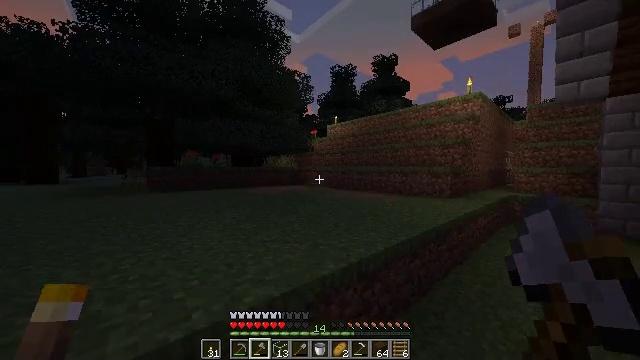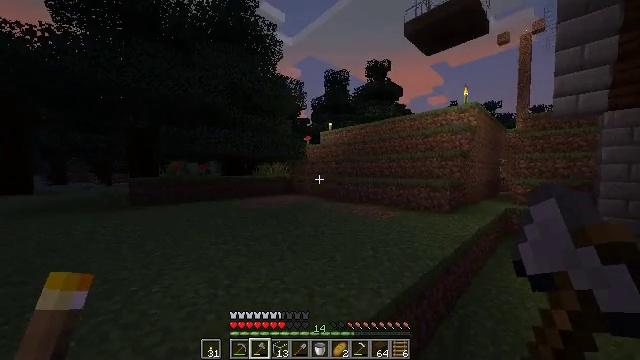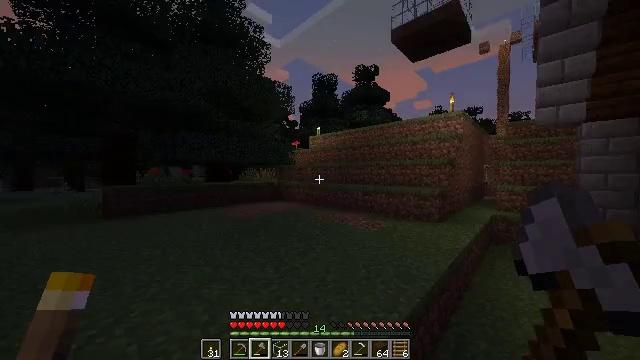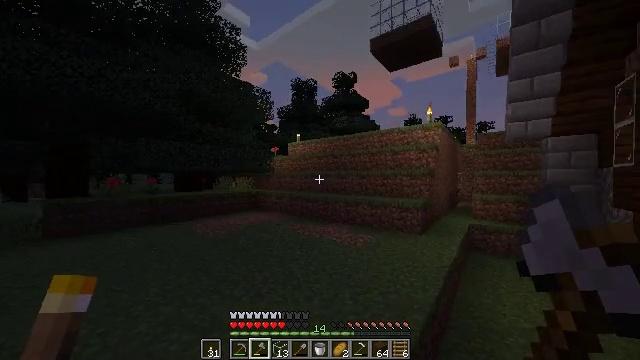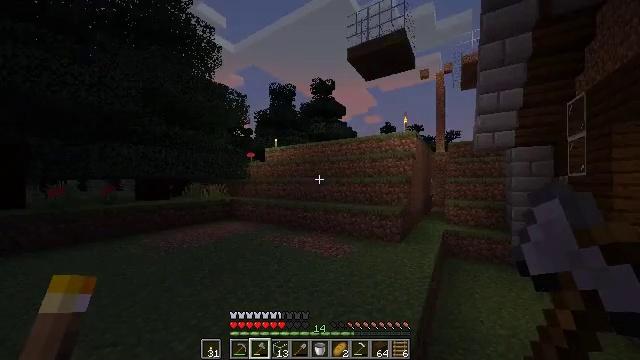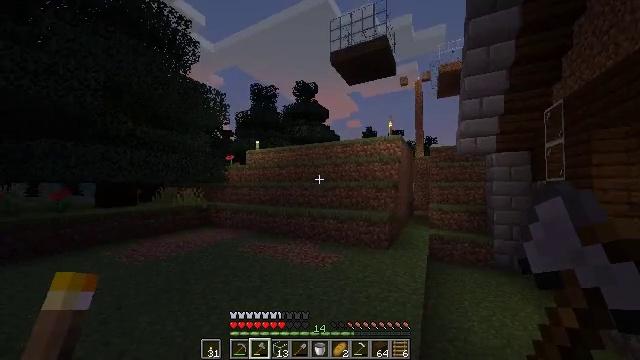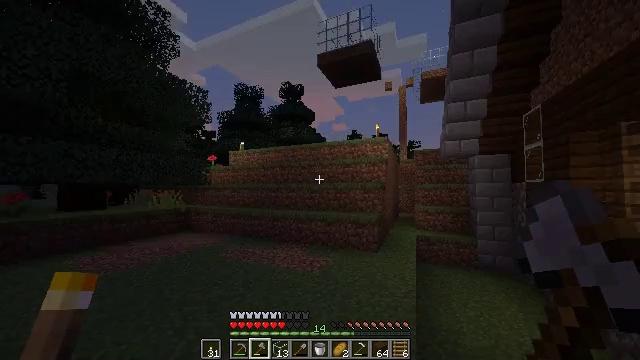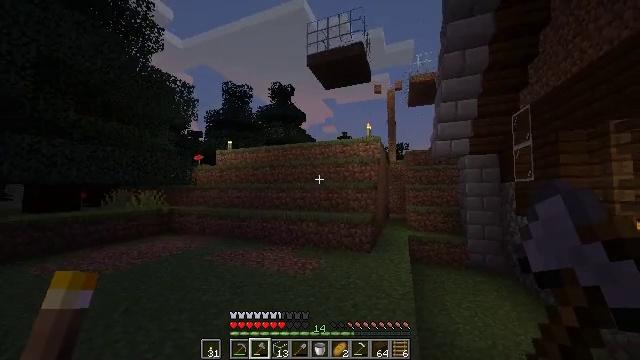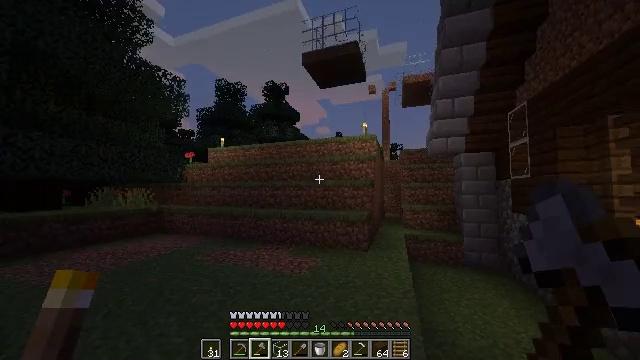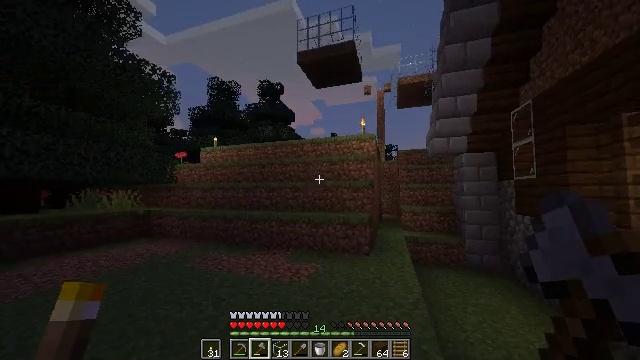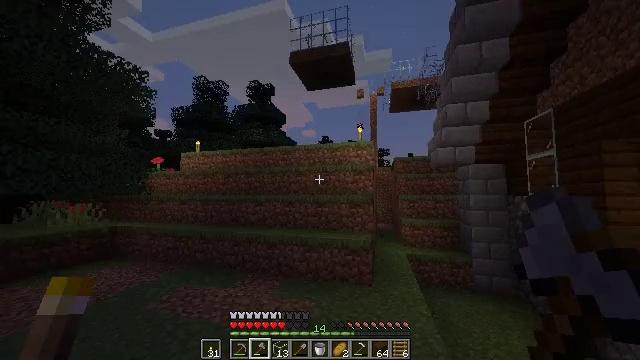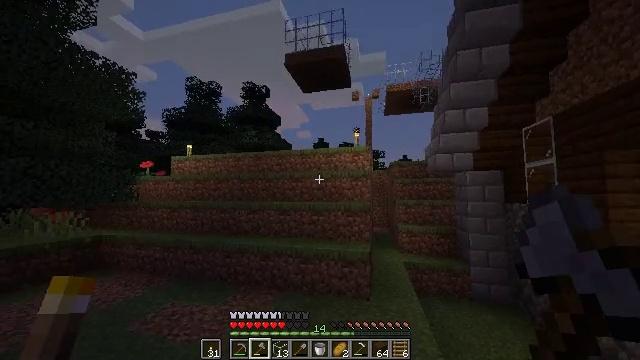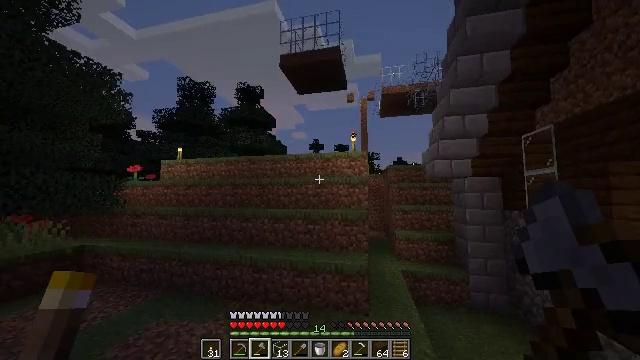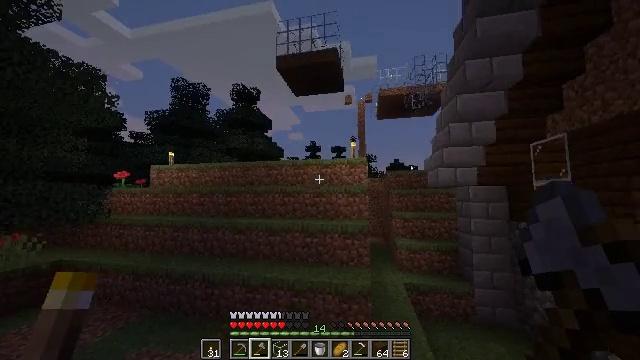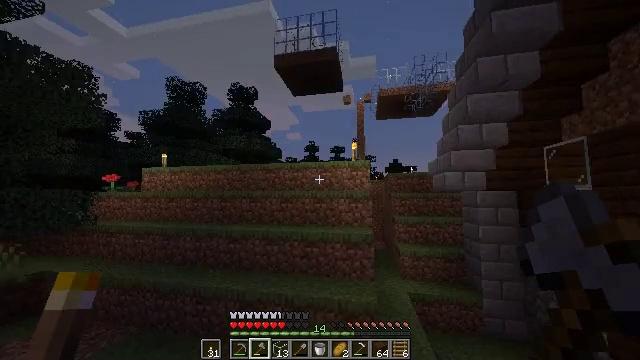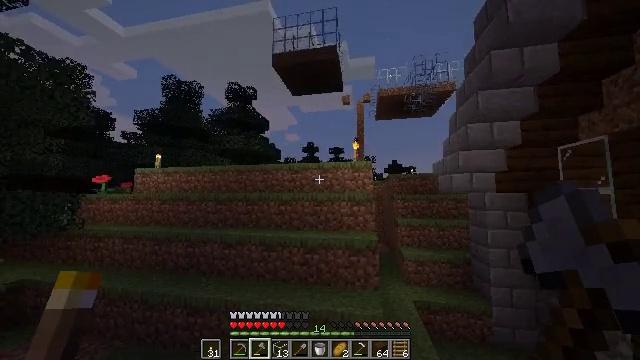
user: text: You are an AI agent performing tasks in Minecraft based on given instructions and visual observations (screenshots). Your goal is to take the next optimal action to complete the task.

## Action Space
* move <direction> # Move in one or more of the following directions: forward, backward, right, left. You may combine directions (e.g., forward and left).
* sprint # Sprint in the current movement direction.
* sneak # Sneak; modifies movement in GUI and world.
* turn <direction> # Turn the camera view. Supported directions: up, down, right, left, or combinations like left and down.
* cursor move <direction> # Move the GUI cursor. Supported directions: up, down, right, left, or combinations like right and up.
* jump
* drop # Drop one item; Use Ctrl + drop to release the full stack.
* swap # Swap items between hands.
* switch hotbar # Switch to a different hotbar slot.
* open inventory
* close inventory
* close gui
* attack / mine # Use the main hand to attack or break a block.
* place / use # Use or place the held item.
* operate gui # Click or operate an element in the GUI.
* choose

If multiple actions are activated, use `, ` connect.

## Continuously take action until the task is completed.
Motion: motion action
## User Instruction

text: Use the crafting table to get a cobblestone wall.
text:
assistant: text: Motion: move forward, turn right, jump
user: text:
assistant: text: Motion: move forward, turn right, jump
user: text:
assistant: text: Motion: move forward, turn right and up, jump
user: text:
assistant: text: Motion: move forward, turn right and up, jump
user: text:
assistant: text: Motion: move forward, turn right, jump
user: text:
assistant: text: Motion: move forward, turn right, jump
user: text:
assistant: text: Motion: move forward, turn right, jump
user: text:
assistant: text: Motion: move forward, sprint, turn right, jump
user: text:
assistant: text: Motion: move forward, sprint, turn right, jump
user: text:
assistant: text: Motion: move forward, sprint, turn right, jump
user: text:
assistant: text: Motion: move forward, sprint, turn right, jump
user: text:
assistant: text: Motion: move forward, turn right, jump
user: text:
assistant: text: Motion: move forward, jump
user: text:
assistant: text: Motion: move forward, jump
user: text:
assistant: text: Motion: move forward, jump
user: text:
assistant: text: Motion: move forward, jump
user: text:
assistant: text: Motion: move forward, jump
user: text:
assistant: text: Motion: move forward, jump
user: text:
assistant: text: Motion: move forward, jump
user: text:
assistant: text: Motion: move forward, jump
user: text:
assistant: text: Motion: move forward, sprint, jump
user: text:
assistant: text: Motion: move forward, sprint, jump
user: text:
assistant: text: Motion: move forward, sprint, jump
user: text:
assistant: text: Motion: move forward, sprint, jump
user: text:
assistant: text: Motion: move forward, jump
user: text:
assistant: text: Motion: move forward, jump
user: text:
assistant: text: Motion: move forward, jump
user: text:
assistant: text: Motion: move forward, jump
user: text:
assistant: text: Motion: move forward, jump
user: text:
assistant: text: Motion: move forward, jump